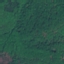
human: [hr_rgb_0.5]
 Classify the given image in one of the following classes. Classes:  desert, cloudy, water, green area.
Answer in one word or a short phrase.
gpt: green area